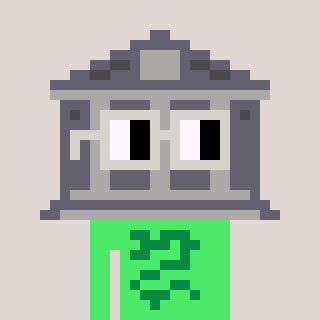
a pixel art character with square light gray glasses, a bank-shaped head and a teal-colored body on a warm background